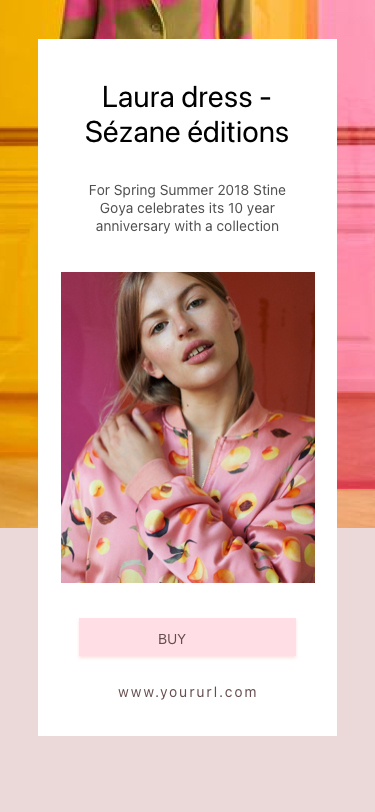
Text in this UI design:
BUY NOW
www.yoururl.com
Laura dress - Sézane éditions
For Spring Summer 2018 Stine Goya celebrates its 10 year anniversary with a collection